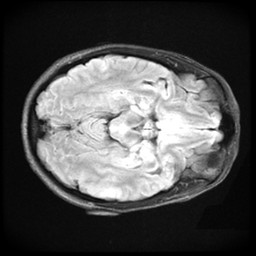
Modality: FLAIR
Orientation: axial
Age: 30
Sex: female
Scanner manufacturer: ge
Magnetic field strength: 3 T
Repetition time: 11 s
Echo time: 0.1497 s